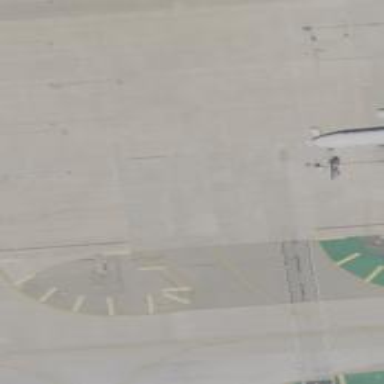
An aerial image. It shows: View of taxiway at the airport.